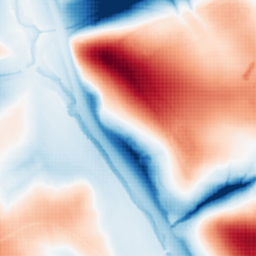
Category: classical
Decomposition family: gaussian_anisotropic
Decomposition parameters: sigma_x: 20
sigma_y: 50
Upsampling method: sinc_blackman
Upsampling parameters: scale: 2
kernel_size: 4
Upsampling scale: 2